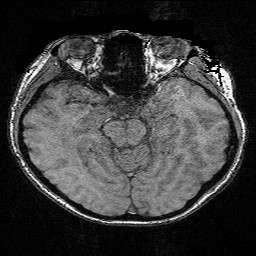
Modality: FLASH
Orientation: coronal
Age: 26
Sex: female